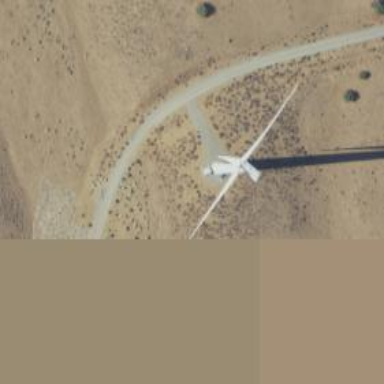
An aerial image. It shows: Wind generator with horizontal axis. The generator is wind turbine.